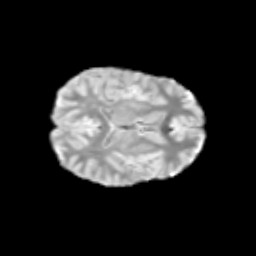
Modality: T2w
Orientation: axial
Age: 10
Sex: female
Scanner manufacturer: siemens
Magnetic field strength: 3 T
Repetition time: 3.8 s
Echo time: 0.07 s